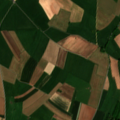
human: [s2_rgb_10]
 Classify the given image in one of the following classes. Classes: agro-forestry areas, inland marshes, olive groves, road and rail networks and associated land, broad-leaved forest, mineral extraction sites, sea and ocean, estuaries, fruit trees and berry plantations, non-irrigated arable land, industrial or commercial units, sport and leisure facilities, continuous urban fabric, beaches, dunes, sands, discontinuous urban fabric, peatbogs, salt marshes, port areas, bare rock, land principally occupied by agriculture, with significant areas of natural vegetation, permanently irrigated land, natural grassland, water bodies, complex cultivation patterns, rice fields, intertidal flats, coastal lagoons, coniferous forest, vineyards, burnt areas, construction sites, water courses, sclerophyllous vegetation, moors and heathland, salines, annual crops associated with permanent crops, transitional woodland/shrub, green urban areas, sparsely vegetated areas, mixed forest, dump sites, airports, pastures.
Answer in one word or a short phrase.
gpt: non-irrigated arable land, pastures, complex cultivation patterns, broad-leaved forest